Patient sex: F
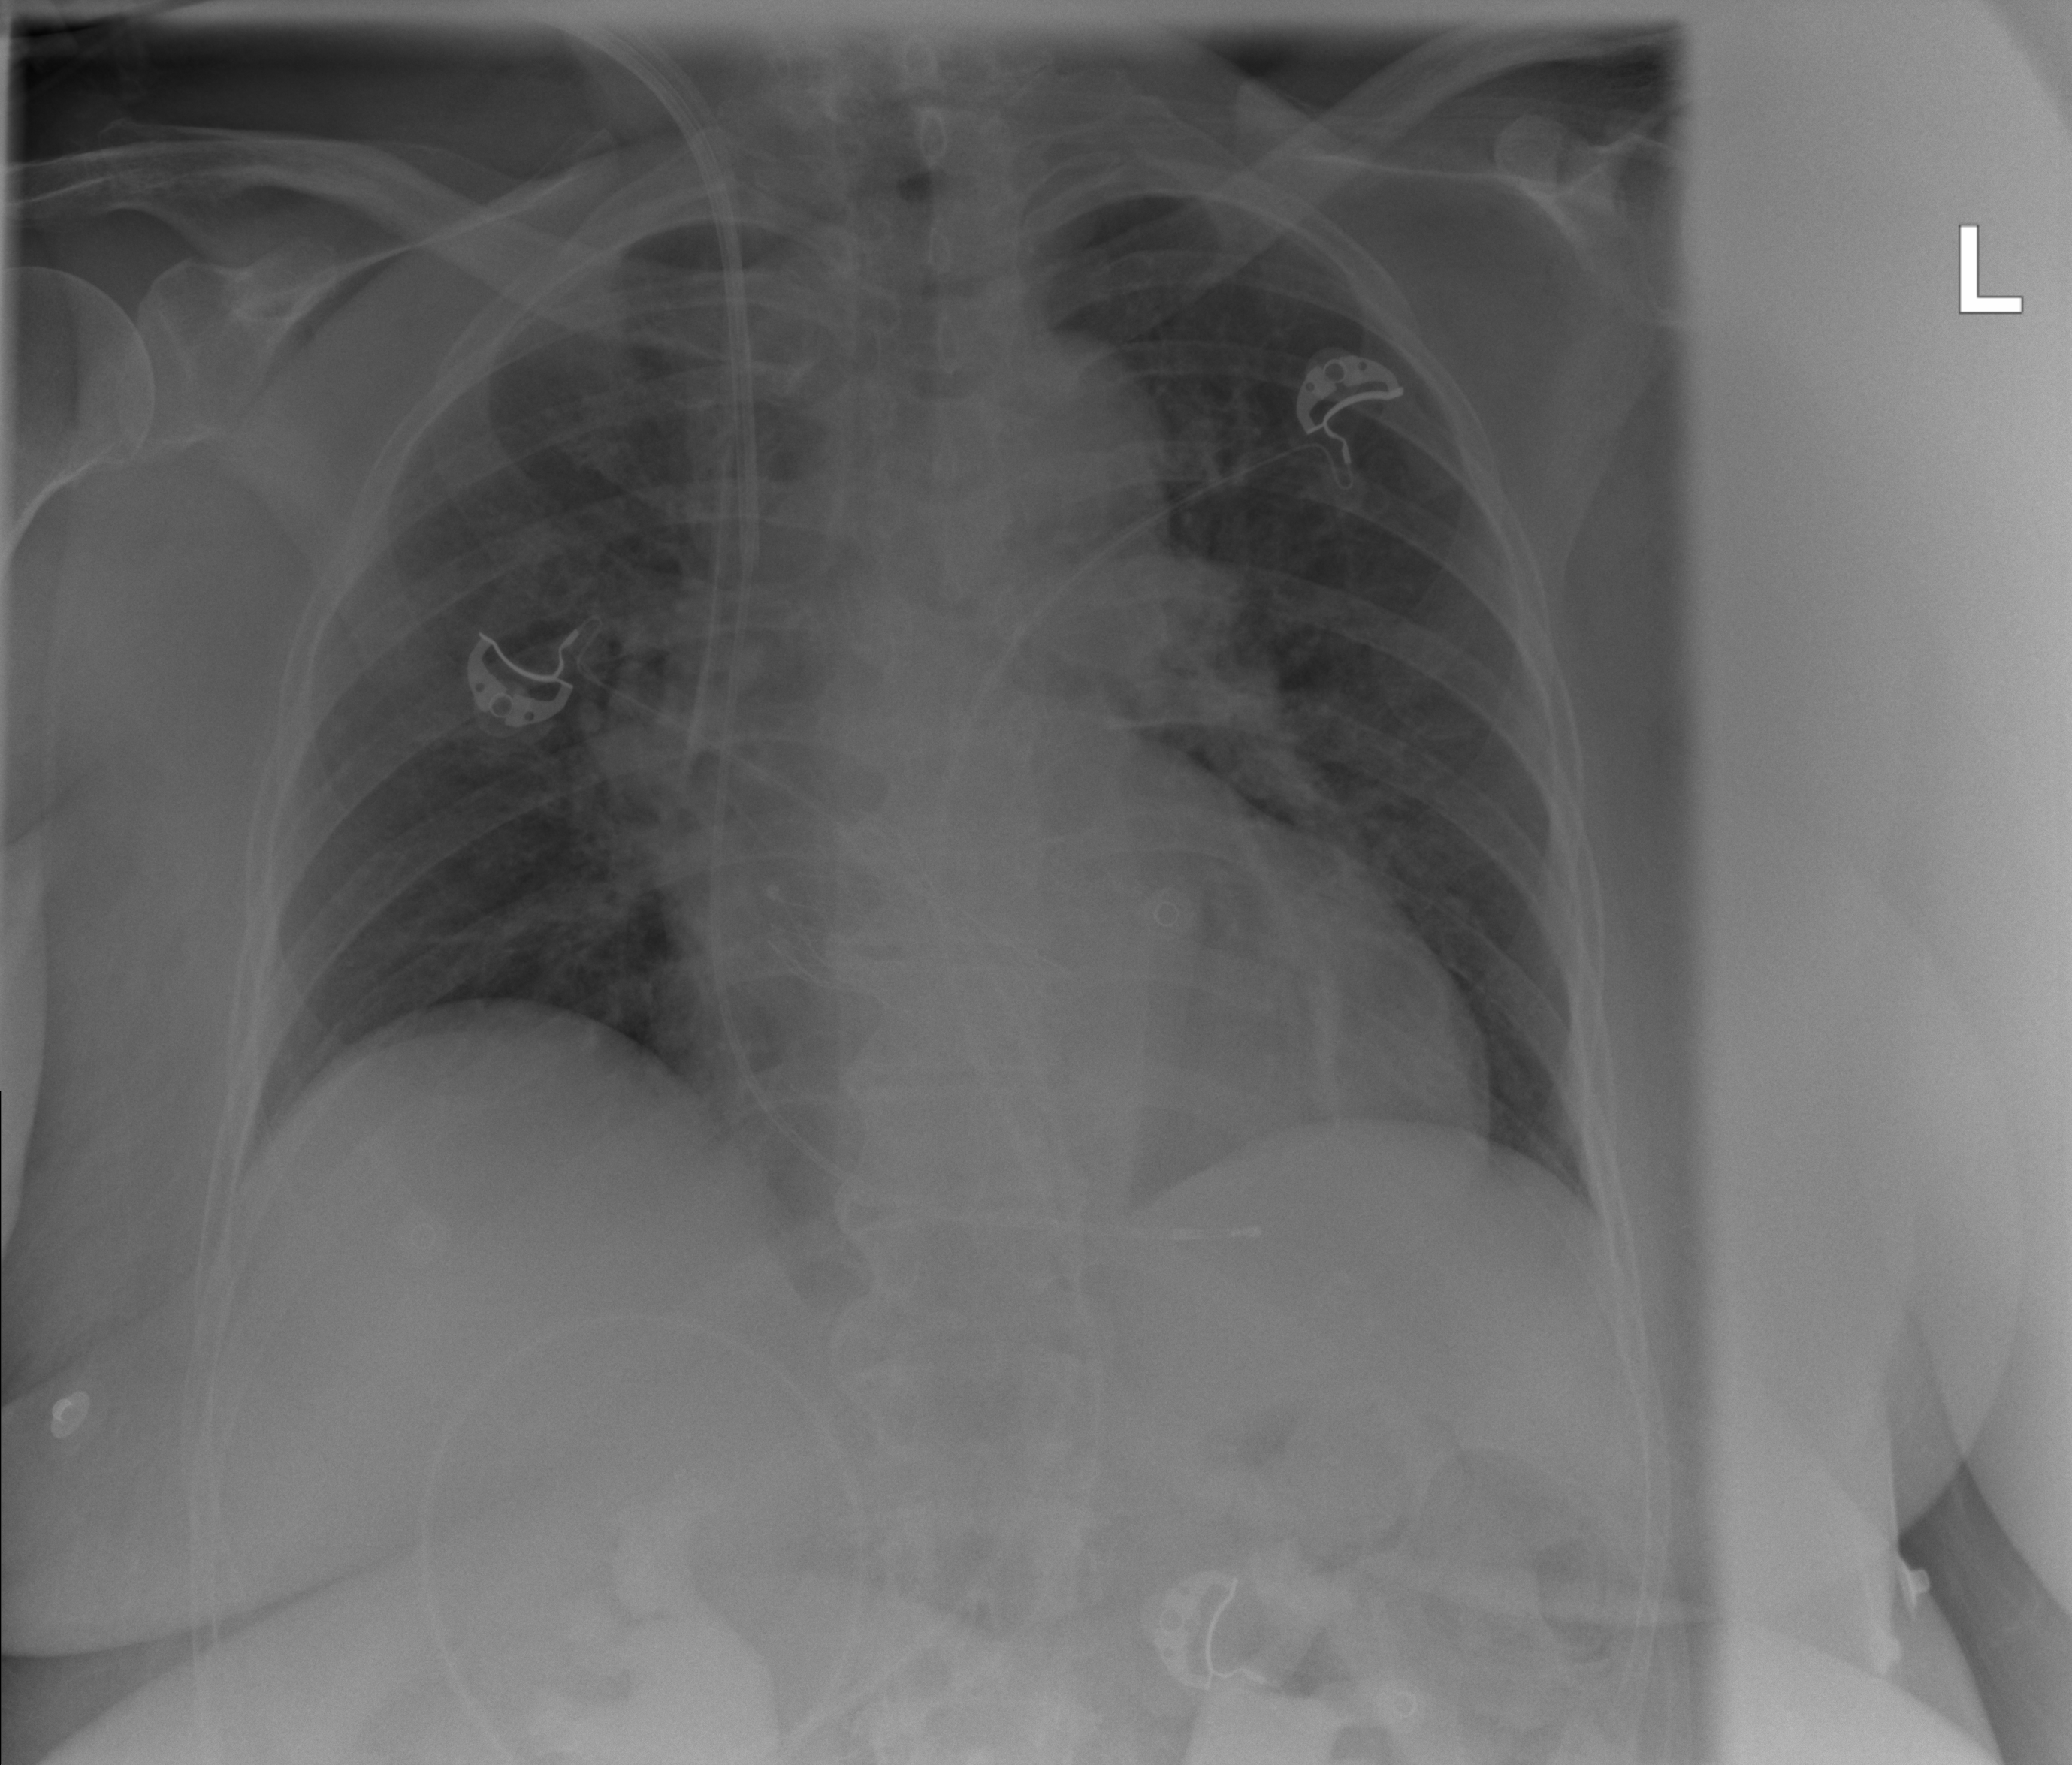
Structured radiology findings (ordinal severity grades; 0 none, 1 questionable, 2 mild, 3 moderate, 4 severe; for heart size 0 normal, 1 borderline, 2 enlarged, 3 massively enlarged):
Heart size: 2
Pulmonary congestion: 2
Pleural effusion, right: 0
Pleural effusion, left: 0
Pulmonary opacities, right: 2
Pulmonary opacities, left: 2
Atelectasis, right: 2
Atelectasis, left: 2